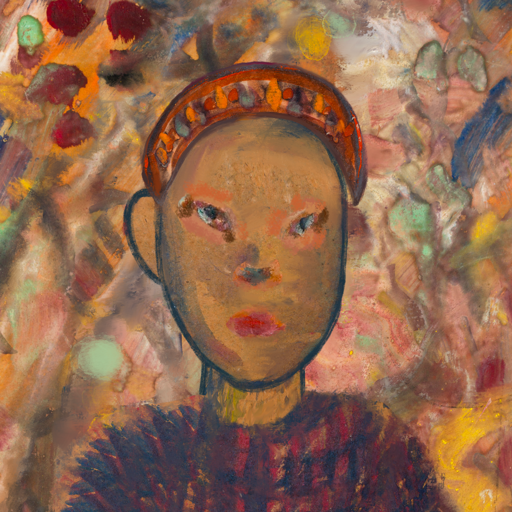
Background: Mother_And_Son_Mother, Head And Neck Front: In_The_Sun, Face Front: Boggyland, Bust: In_The_Sun, Hair Front: Blank, Head Accessory: Hypocrite, Second Necklace: Blank, Necklace: Blank, Baby: Blank